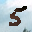
Label: 5